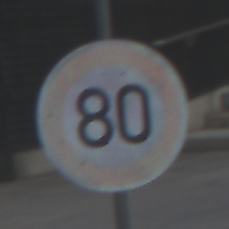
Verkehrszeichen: Geschwindigkeit80
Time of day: MorningAfternoon
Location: Outdoor (Urban)
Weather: PartlyCloudy
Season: NotSpecified
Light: Natural